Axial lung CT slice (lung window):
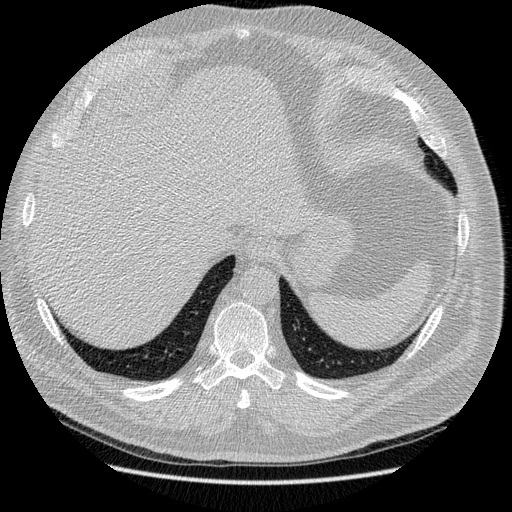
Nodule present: no